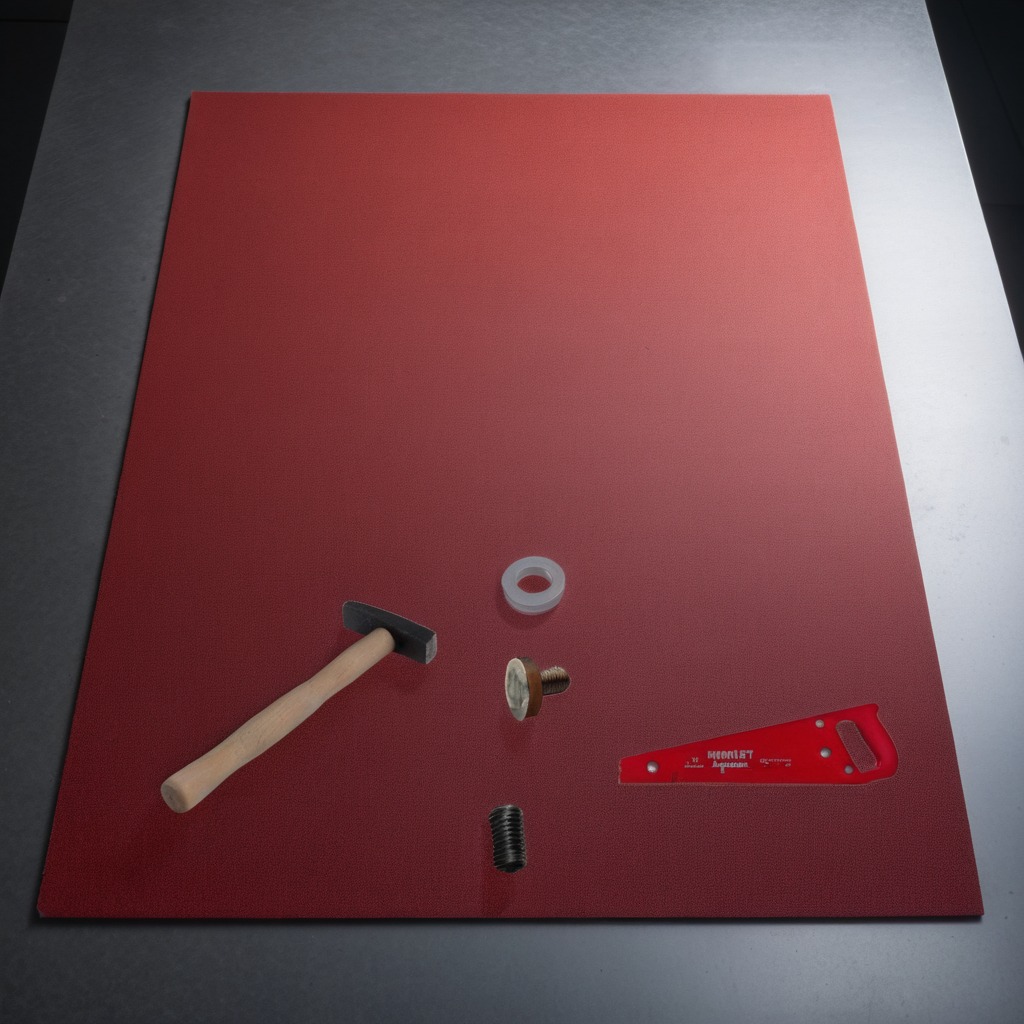
A flat metal washer, a hammer, a metal machine screw, a coiled metal spring, and a handheld metal saw are lying on the clean granite tabletop beneath the red rubber mat inside a workshop under bright overhead lighting crisp shadows high clarity worn but beneath the mat.